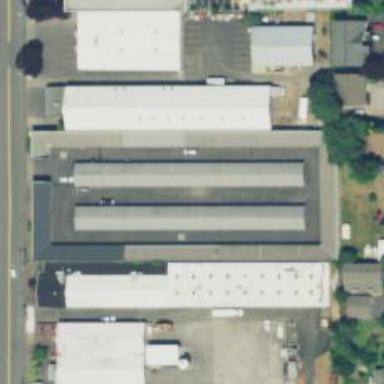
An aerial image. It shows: Commercial area with storage rental shop.